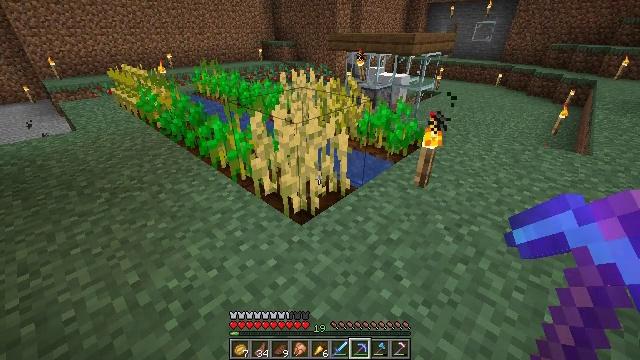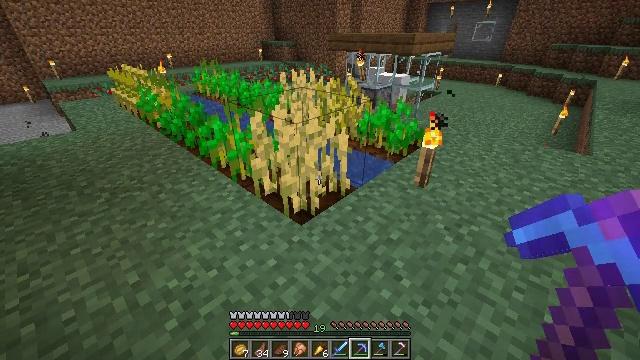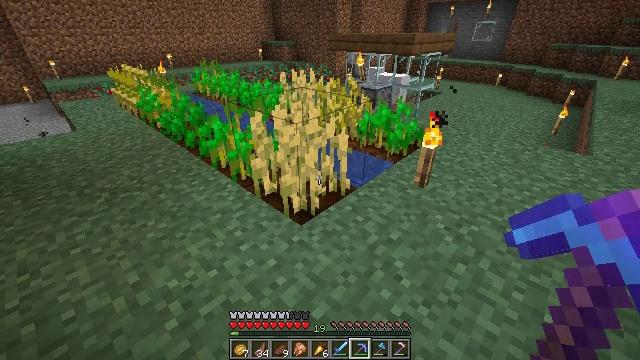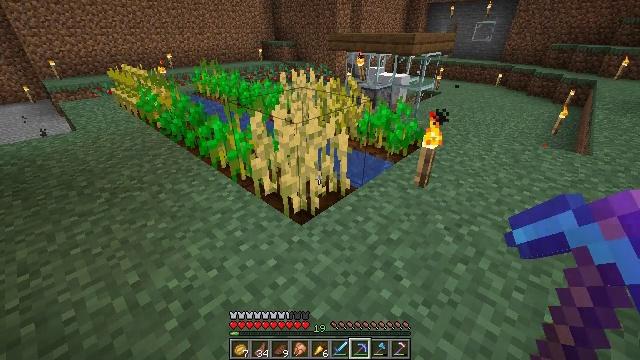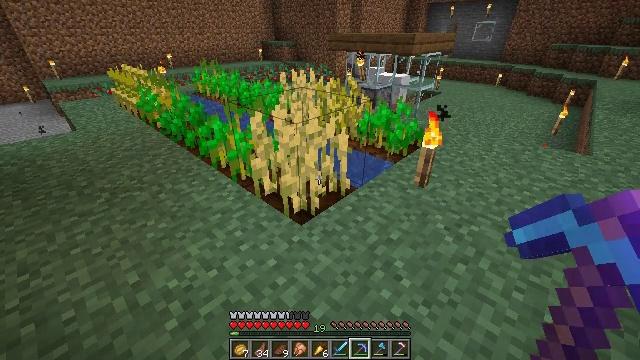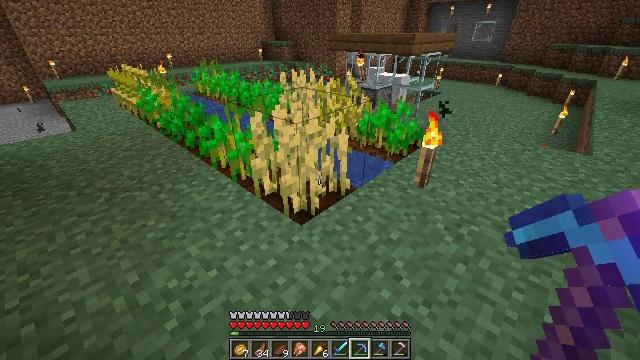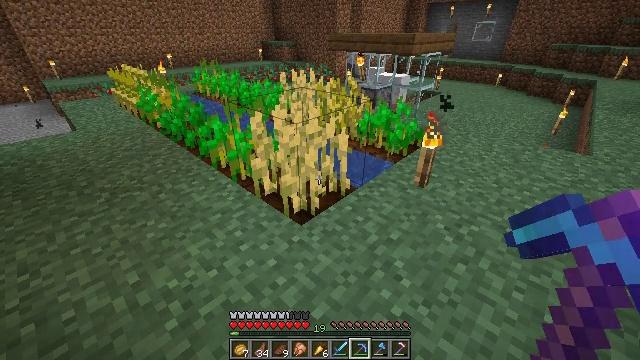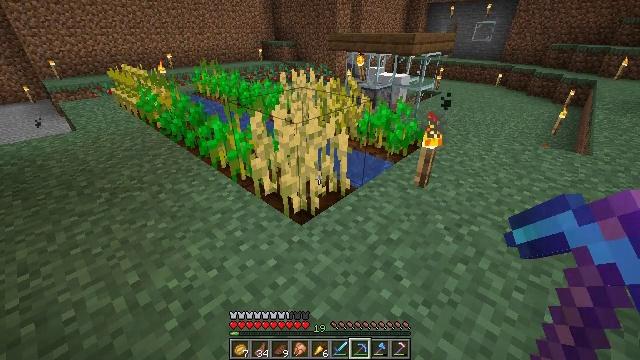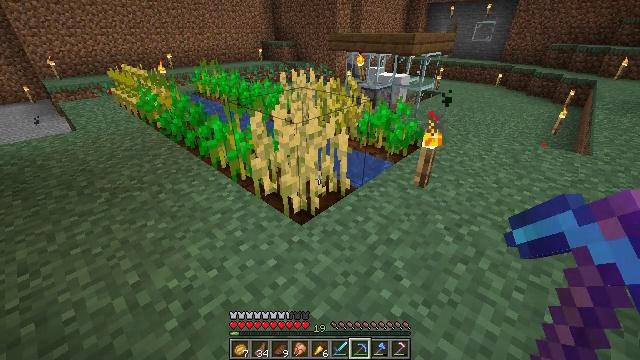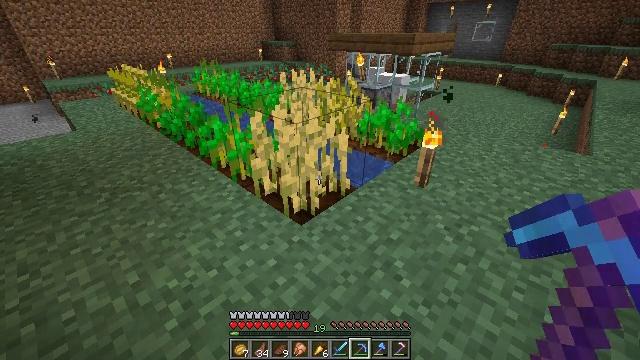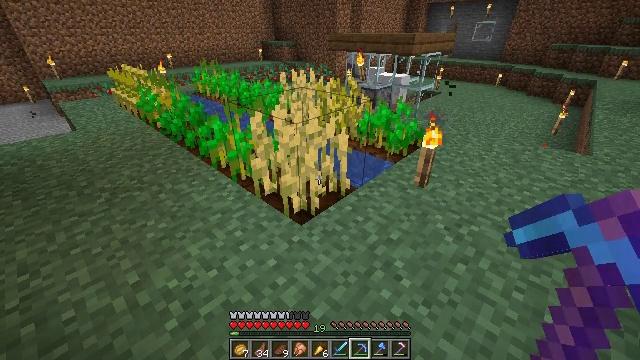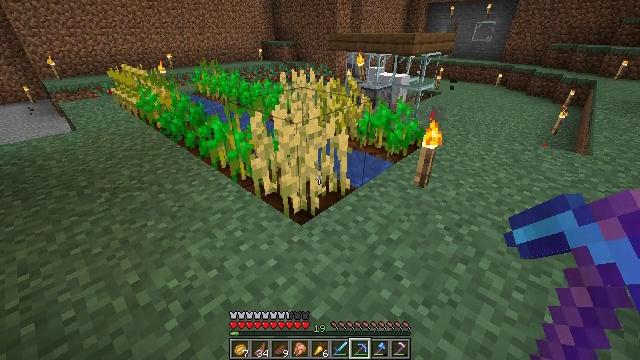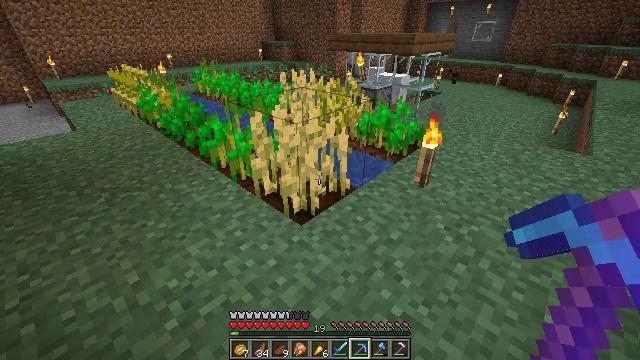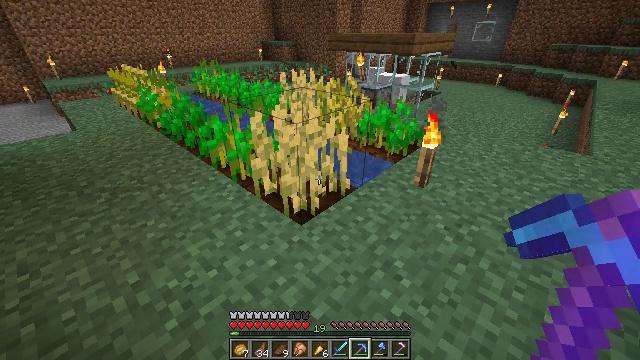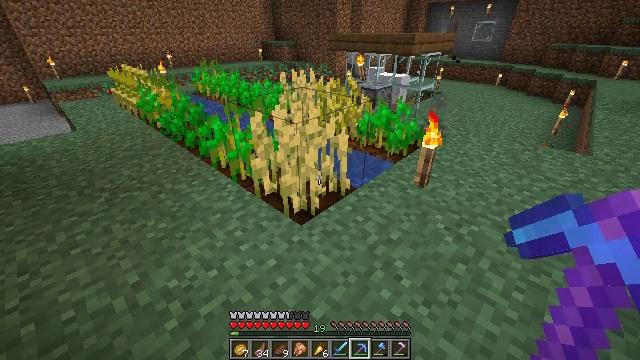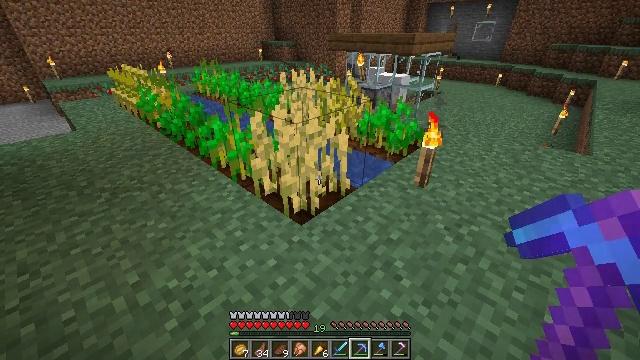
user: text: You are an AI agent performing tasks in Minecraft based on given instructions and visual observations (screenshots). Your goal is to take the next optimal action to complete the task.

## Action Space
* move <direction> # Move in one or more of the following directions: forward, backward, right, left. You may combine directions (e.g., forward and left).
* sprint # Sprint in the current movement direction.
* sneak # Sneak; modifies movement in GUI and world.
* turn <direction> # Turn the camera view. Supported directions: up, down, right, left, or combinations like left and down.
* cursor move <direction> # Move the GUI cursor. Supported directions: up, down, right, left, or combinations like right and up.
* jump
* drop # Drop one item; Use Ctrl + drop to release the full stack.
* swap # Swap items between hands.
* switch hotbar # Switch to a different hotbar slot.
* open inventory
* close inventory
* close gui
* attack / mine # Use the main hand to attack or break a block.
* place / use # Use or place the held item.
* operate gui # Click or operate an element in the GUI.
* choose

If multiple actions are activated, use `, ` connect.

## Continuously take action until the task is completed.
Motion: motion action
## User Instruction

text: Collect wheat crops.
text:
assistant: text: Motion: no_op
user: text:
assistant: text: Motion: no_op
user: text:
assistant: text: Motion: no_op
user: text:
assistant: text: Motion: no_op
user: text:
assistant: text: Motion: no_op
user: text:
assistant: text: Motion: no_op
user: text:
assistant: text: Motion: no_op
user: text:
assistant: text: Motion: no_op
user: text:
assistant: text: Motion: no_op
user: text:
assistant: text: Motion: no_op
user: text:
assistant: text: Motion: no_op
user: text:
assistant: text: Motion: no_op
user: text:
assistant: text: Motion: no_op
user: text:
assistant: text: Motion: no_op
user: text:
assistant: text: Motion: no_op
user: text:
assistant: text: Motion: no_op
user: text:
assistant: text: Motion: no_op
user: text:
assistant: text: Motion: no_op
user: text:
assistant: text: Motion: no_op
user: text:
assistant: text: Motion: no_op
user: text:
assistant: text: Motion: no_op
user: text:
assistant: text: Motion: no_op
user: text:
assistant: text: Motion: no_op
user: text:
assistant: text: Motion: no_op
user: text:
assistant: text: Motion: no_op
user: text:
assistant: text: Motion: no_op
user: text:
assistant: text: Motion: no_op
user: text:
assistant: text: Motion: no_op
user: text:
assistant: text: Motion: no_op
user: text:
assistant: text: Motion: no_op